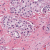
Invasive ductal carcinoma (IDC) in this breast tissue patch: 1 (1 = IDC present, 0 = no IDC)